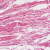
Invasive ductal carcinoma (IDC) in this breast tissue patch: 0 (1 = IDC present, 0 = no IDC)